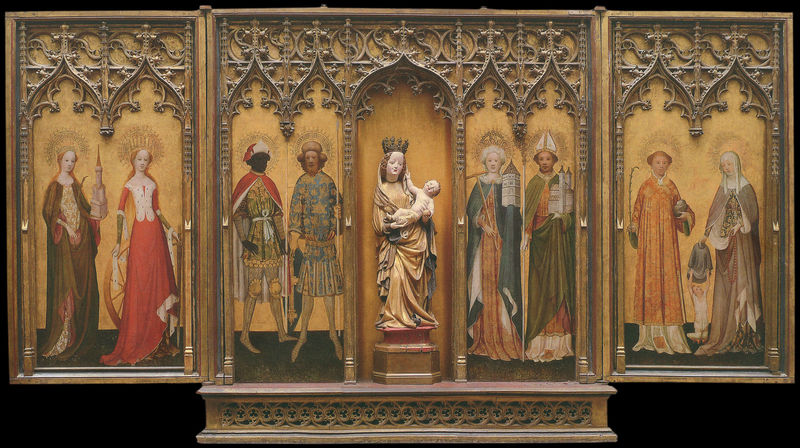
Titel: Flügelaltar aus St. Gereon
Künstler: Kölner Meister
Institution: St. Gereon, Köln, Kat.-Nr. 1627 A
Schlagwörter: gott, frauen, holz, männer, rot, malerei, gelehrte, kirche, gewand, gold, kind, relief, farbig, tafel, foto, bögen, religion, altar, schnitzerei, christus, jesus, mittelalter, gottesdienst, baldachin, heilige, gothik, maria, madonna, schrein, christentum, weise, josef, tryptichon, retabel, stifter, apostel, triptichon, morgenland, riemenschneider, aufklappbar, drei weise